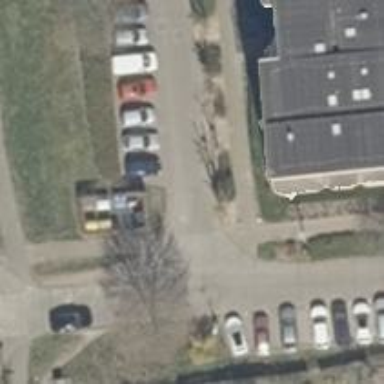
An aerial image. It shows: Sidewalk along the footway.